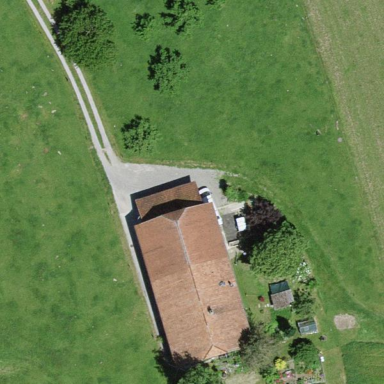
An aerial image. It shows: Farm building.